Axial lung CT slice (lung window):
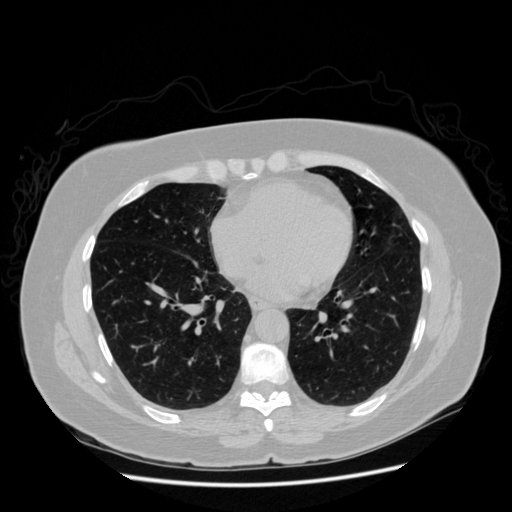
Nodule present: no